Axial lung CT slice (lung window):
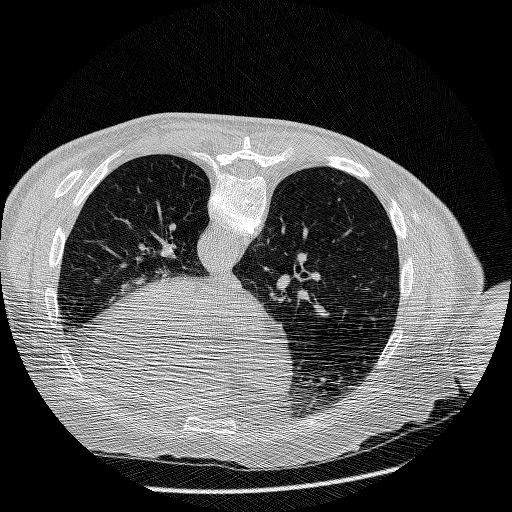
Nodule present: no